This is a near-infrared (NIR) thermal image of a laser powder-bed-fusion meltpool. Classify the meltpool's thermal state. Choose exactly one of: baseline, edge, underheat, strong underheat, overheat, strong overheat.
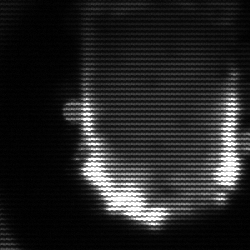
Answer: baseline